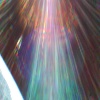
Label: sunburn